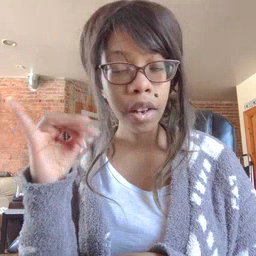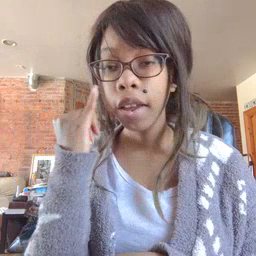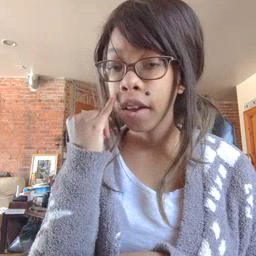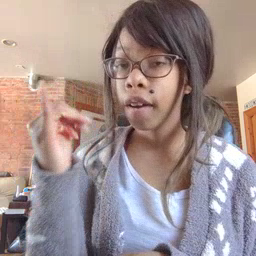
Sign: if